Question: I am trying to implement background image sprite hover effect from this CSS-tricks article: <URL>
My problem is that the images do not align completely in the following case:
HTML:
'''
<ul class="contact">
<li class="phone"><a class="bg_hover" href="#">Call me</a>
</li>
<li class="twitter"><a class="bg_hover" href="#">Follow me on Twitter</a>
</li>
<li class="email"><a class="bg_hover" href="#">Email me</a>
</li>
</ul>
'''
CSS:
'''
.bg_hover {
position: relative;
}
.bg_hover:after {
content:"";
background-image: inherit;
background-position: bottom left;
background-repeat: no-repeat;
opacity: 0;
position: absolute;
top: 0;
left: 0;
bottom: 0;
right: 0;
transition: 1s;
}
.bg_hover:hover:after {
opacity: 1;
}
.contact {
margin-left: 60px;
}
.contact li {
float:left;
margin: 30px 15px 0 0;
font-style: italic;
}
.contact li a {
padding: 3px 0 0 25px;
height: 18px;
background-repeat: no-repeat;
display: block;
}
.contact .phone a {
background-image: url(http://i.imgur.com/9d9hdiL.png);
}
.contact .email a {
background-image: url(http://i.imgur.com/9d9hdiL.png);
}
.contact .twitter a {
background-image: url(http://i.imgur.com/9d9hdiL.png);
}
li {
list-style: none;
}
'''
jsfiddle: <URL>

Can you tell me where is the problem?
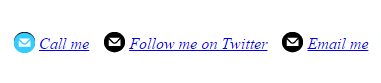
Answer: Your background-position isn't quite right. The image sprite you used is a pixel or two out. Change 'background-position' to the following:
'''
.bg_hover:after {
background-position: 0 -21px;
}
'''
See demo here: <URL>